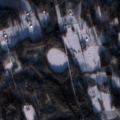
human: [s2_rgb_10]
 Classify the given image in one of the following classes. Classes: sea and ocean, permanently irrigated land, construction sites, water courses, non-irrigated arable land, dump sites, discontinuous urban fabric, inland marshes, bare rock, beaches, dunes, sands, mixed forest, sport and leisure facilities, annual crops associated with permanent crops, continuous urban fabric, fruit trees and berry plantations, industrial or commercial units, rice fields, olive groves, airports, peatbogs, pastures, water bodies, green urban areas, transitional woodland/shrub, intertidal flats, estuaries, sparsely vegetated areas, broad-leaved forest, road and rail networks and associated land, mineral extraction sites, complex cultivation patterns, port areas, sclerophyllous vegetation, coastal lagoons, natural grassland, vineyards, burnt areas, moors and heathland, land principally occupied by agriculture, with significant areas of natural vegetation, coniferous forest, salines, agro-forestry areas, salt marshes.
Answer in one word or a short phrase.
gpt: land principally occupied by agriculture, with significant areas of natural vegetation, coniferous forest, mixed forest